Aerial crown-view tile of a tropical tree (Barro Colorado Island, Panama), acquired 20240716:
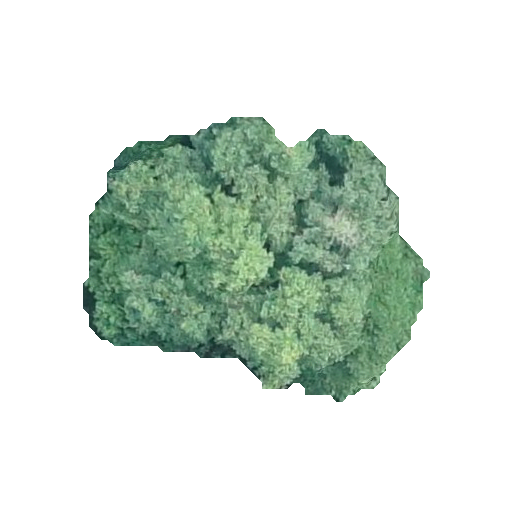
Species: Hieronyma alchorneoides
GBIF accepted scientific name: Hieronyma alchorneoides
Crown area: 111.025 m²